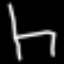
Label: chair